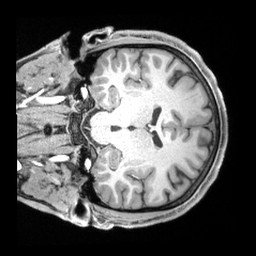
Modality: T1w
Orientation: coronal
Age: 27
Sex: male
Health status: healthy
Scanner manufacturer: siemens
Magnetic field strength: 3 T
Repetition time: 2.4 s
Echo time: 0.00194 s